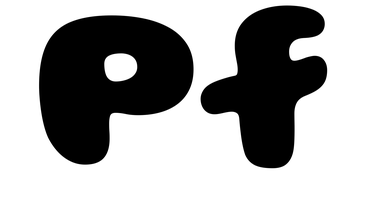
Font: Gluten_ExtraBold